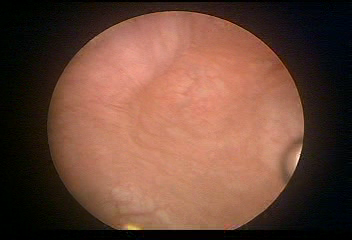
Modality: WLC
Class: Normal mucosa
Bladder cancer association: No